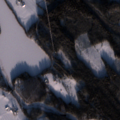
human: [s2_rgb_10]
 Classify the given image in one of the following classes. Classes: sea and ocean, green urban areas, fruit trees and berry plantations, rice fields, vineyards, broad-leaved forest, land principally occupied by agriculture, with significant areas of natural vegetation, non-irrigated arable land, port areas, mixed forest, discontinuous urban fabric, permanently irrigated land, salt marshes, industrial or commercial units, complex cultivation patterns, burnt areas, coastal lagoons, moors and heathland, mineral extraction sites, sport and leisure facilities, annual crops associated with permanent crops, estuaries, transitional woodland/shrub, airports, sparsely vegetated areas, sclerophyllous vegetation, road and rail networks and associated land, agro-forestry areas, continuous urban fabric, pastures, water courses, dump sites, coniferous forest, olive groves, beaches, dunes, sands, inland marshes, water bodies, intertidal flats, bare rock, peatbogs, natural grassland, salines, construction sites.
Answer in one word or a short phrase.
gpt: land principally occupied by agriculture, with significant areas of natural vegetation, coniferous forest, mixed forest, water bodies